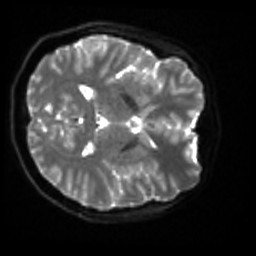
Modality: sbref
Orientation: axial
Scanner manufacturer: siemens
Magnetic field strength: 3 T
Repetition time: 4 s
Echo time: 0.0594 s